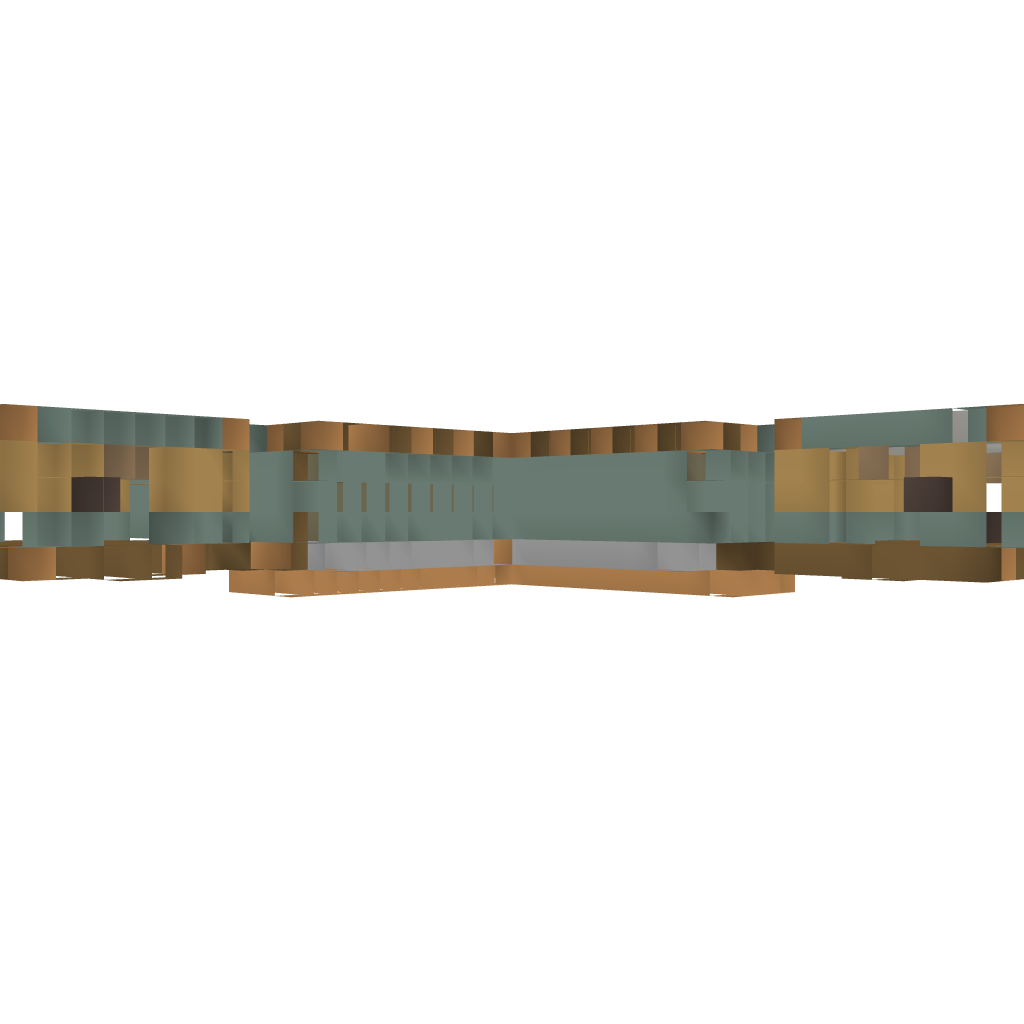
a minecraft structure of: Cross Garden